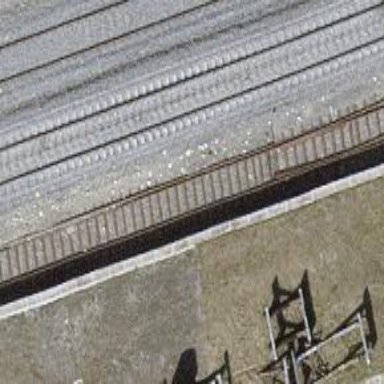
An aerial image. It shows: Railway switch.